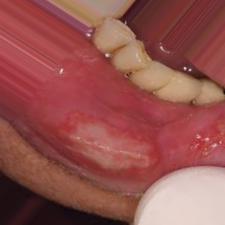
Condition: Mouth Ulcer